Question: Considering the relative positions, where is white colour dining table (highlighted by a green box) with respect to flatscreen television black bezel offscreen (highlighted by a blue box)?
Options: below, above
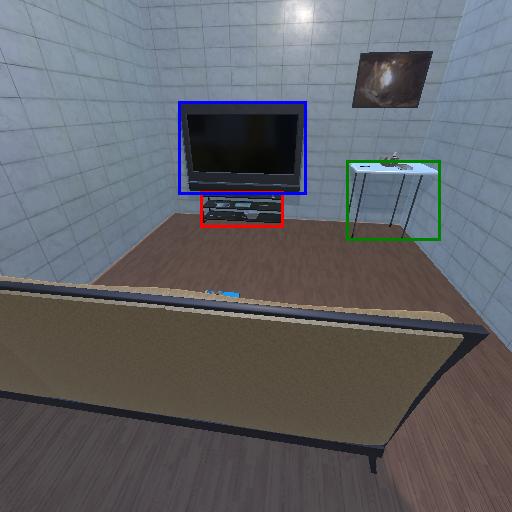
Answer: below